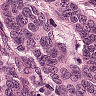
Metastatic tissue present: yes